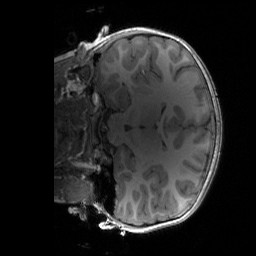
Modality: T1w
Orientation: coronal
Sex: male
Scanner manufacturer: siemens
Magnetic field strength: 3 T
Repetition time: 1.9 s
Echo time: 0.00243 s